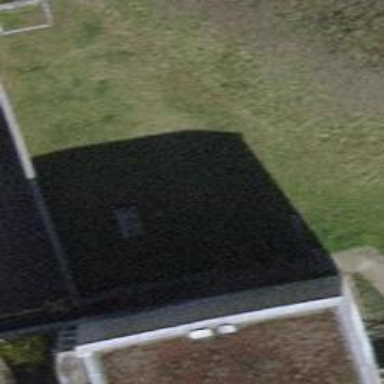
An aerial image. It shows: Garages with grass roofs.